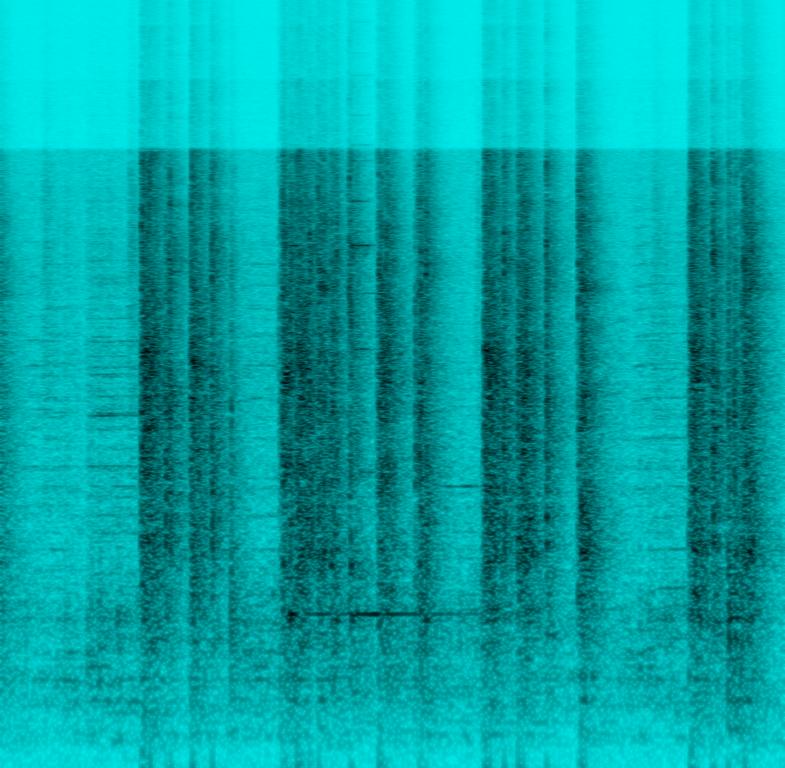
A song is played in the background containing a brass melody. In the foreground you can hear a lot of clicking noises that do not belong to the music. This is an amateur recording. This song may be playing in a casino.